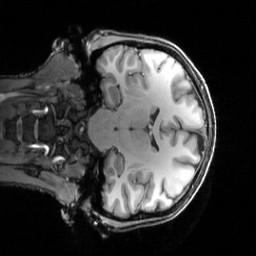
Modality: T1w
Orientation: coronal
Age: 23
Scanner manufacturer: siemens
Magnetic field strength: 3 T
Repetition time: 2.5 s
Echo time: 0.00444 s